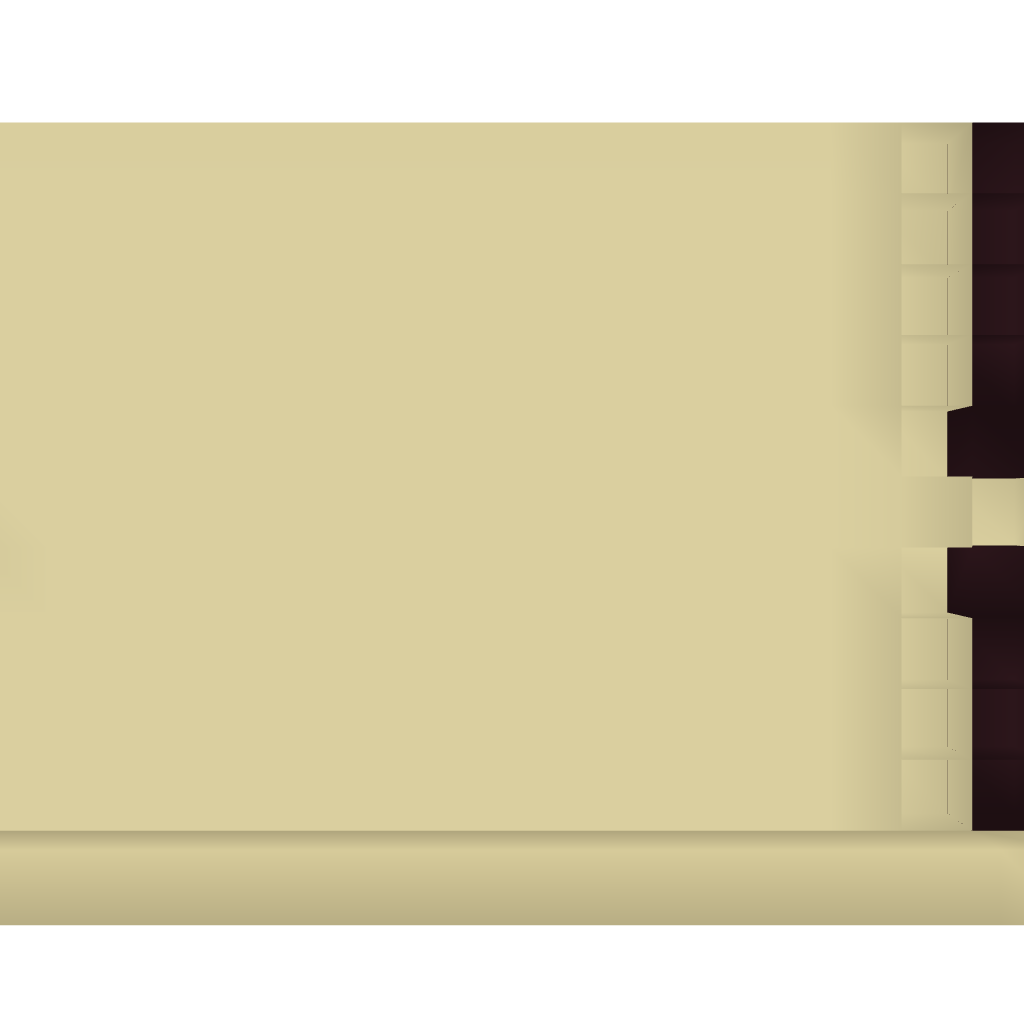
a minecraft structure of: Mob Trap